Question: I can't focus the textbox in a pane which comes on clicking dropdown as shown in image:

Here is the code I am using:
'''
$("#dialog-modal").dialog({
title: "Upload to: FolderNameGoesHere",
width: 720,
height: 450,
dialogClass: "file-upload-modal",
modal: true,
buttons: {
"Save": function () {
$(this).dialog("close");
},
"Cancel": function () {
$(this).dialog("close");
}
}
});
// Fix input element click problem
$('.input-append').click(function (e) {
//$(this).focus();
e.stopPropagation();
});
'''
Here is the live js fiddle <URL>
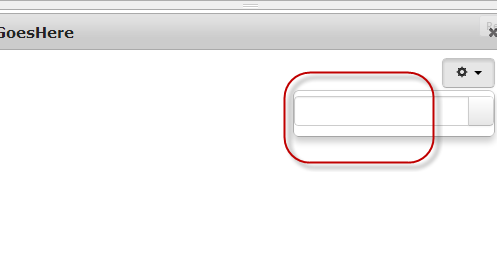
Answer: Modal tries to steal everything away from you :)
'''
$('.input-append').click(function (e) {
//$(this).focus();
e.stopPropagation();
});
'''
should be
'''
// Fix input element click problem
$('.input-append').bind('click mouseup mousedown keypress keydown keyup', function (e) {
e.stopPropagation();
});
'''
fiddle <URL>